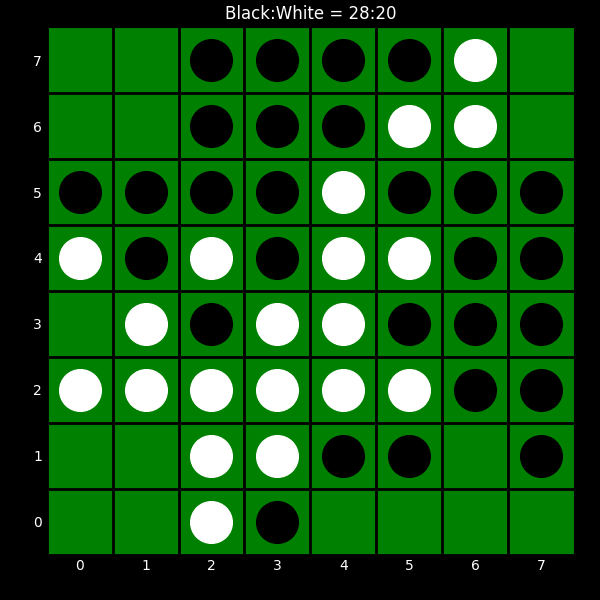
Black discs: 28
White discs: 20